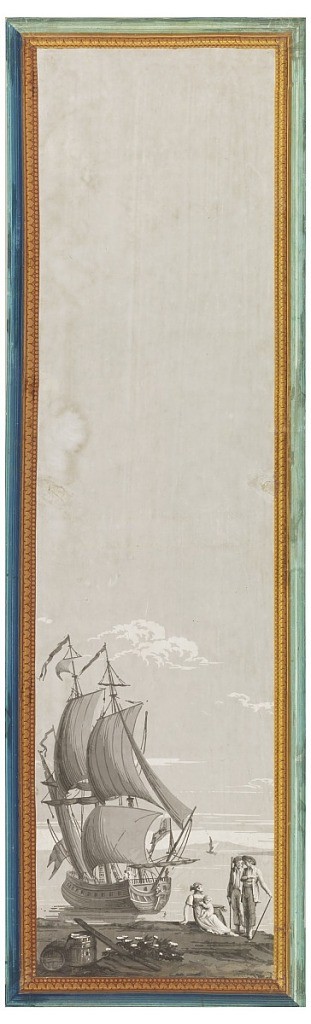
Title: Les Portiques D'Athenes
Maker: Dufour et Leroy
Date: ca. 1820
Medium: Block-printed on machine-made paper, applied border
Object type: Scenic - panel
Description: One of series, Les Portiques d'Athénes, Bay with mountains in distance; large sailing vessel close to shore; on shore, in foreground, two casks, two men and woman. Architectural border in yellow and blue.